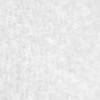
Label: no_change